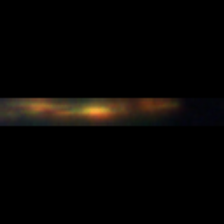
Taxon: Psuedo-nitzschia
Group: Diatoms